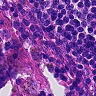
Metastatic tissue present: no